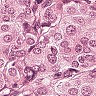
Metastatic tissue present: yes